Question: I'm preparing to launch a ordering site(Platform: Magento-Community). I would like to hide or remove the edit/add new address from the checkout page. Can you please advice.
Thank you in advance,
Illes

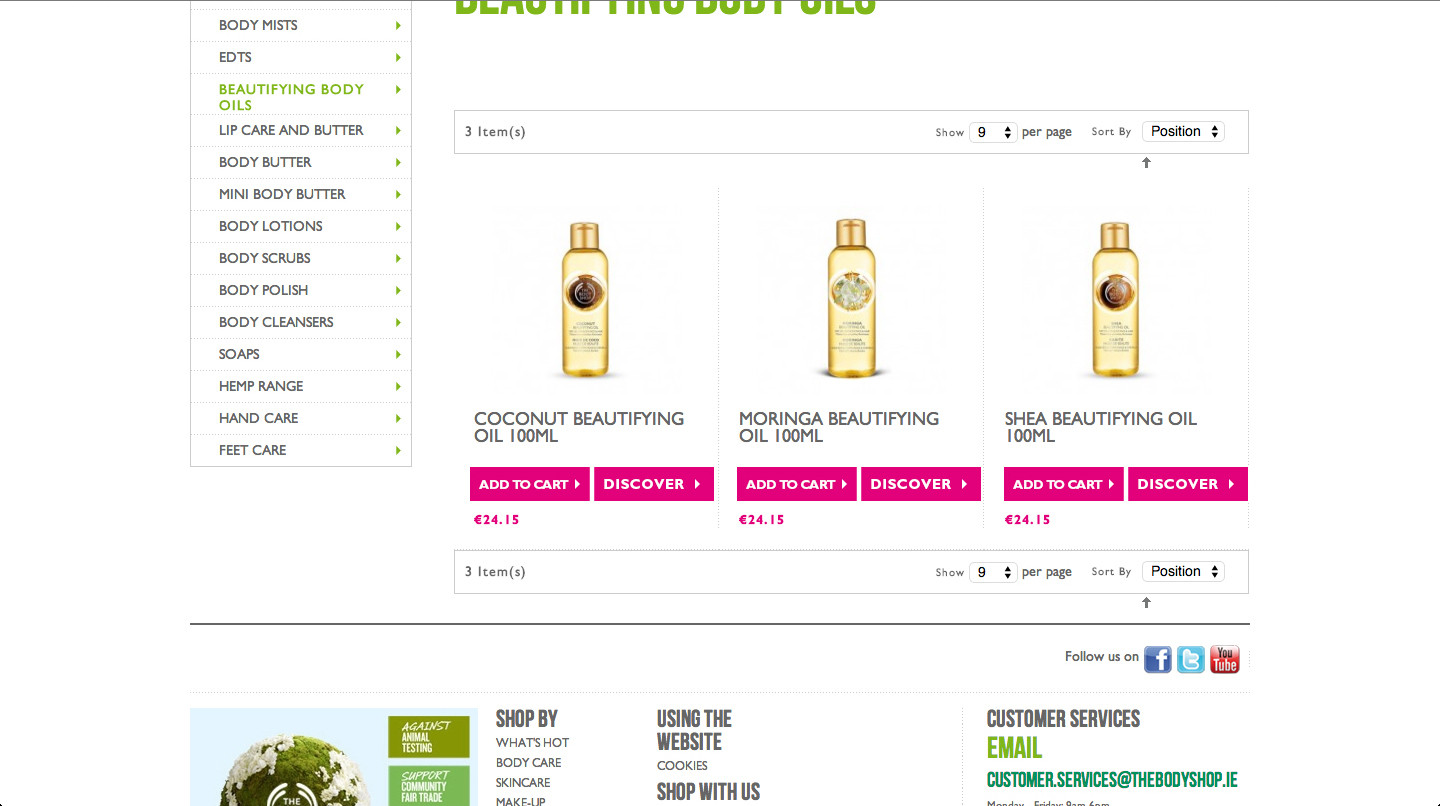
Answer: GO to 'app/design/frontend/[theme_package]/[theme]/template/persistent/checkout/onepage'
Open 'billing.phtml' file approx line no 188 you will find 'ship to different address'
Comment that line. Your Problem is solved.AndGo to 'app/code/core/Mage/Checkout/Block/Onepage' and copy the file 'Abstract.php' then create the directory structure as 'app/code/local/Mage/Checkout/Block/Onepage' and paste the file. Then approx line number 141 you can find this '$select->addOption('', Mage::helper('checkout')->__('New Address'));' comment this line using '//code' and save the file.